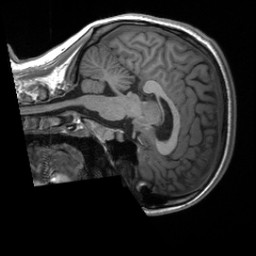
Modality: T1w
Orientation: sagittal
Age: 21
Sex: female
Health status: healthy
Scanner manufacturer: siemens
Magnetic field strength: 3 T
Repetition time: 2 s
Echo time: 0.00232 s